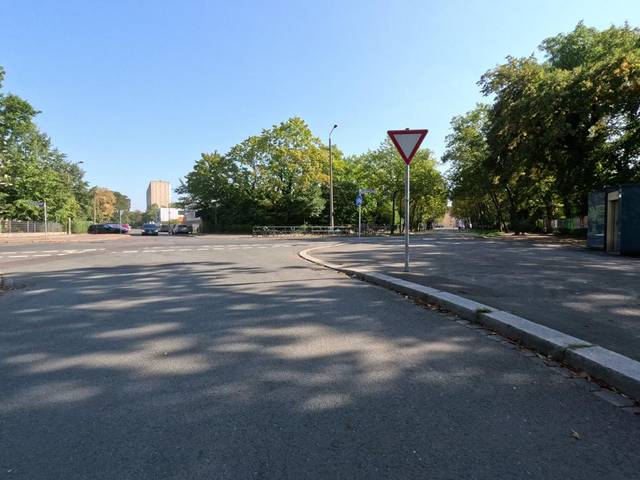
Region: Germany
Coordinates: 51.327, 12.364